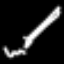
Label: pencil